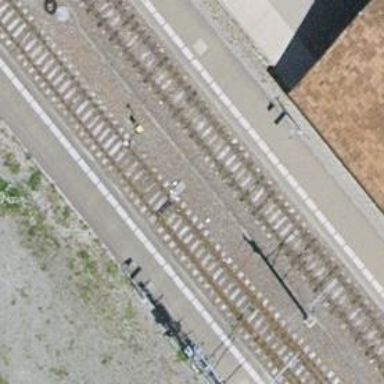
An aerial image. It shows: Railway switch.